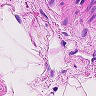
Metastatic tissue present: no